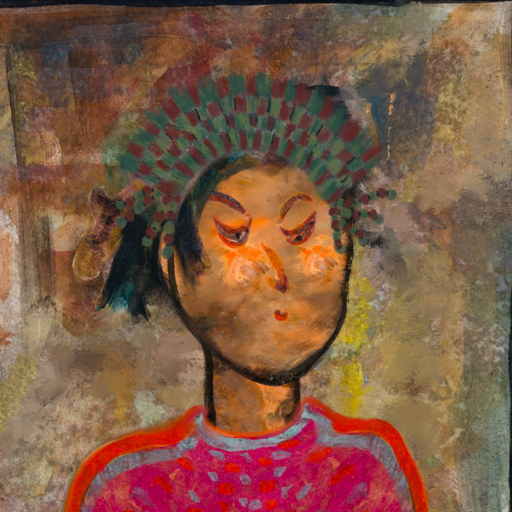
Background: Mosgoul, Head And Neck Side: Gypsy_Queen, Face Side: Hypocrite, Bust: Sisters, Hair Side: Pipe, Head Accessory: After_Raid_Crown, Second Necklace: Blank, Necklace: Blank, Baby: Blank